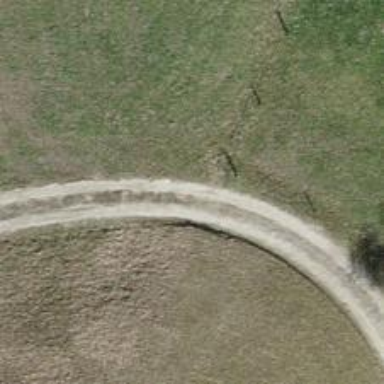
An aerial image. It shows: Gravel track with grade 3 tracktype.